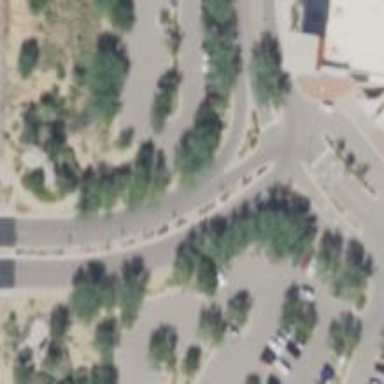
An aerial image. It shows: Solid stop line on the road marking.